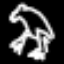
Label: frog